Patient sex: M
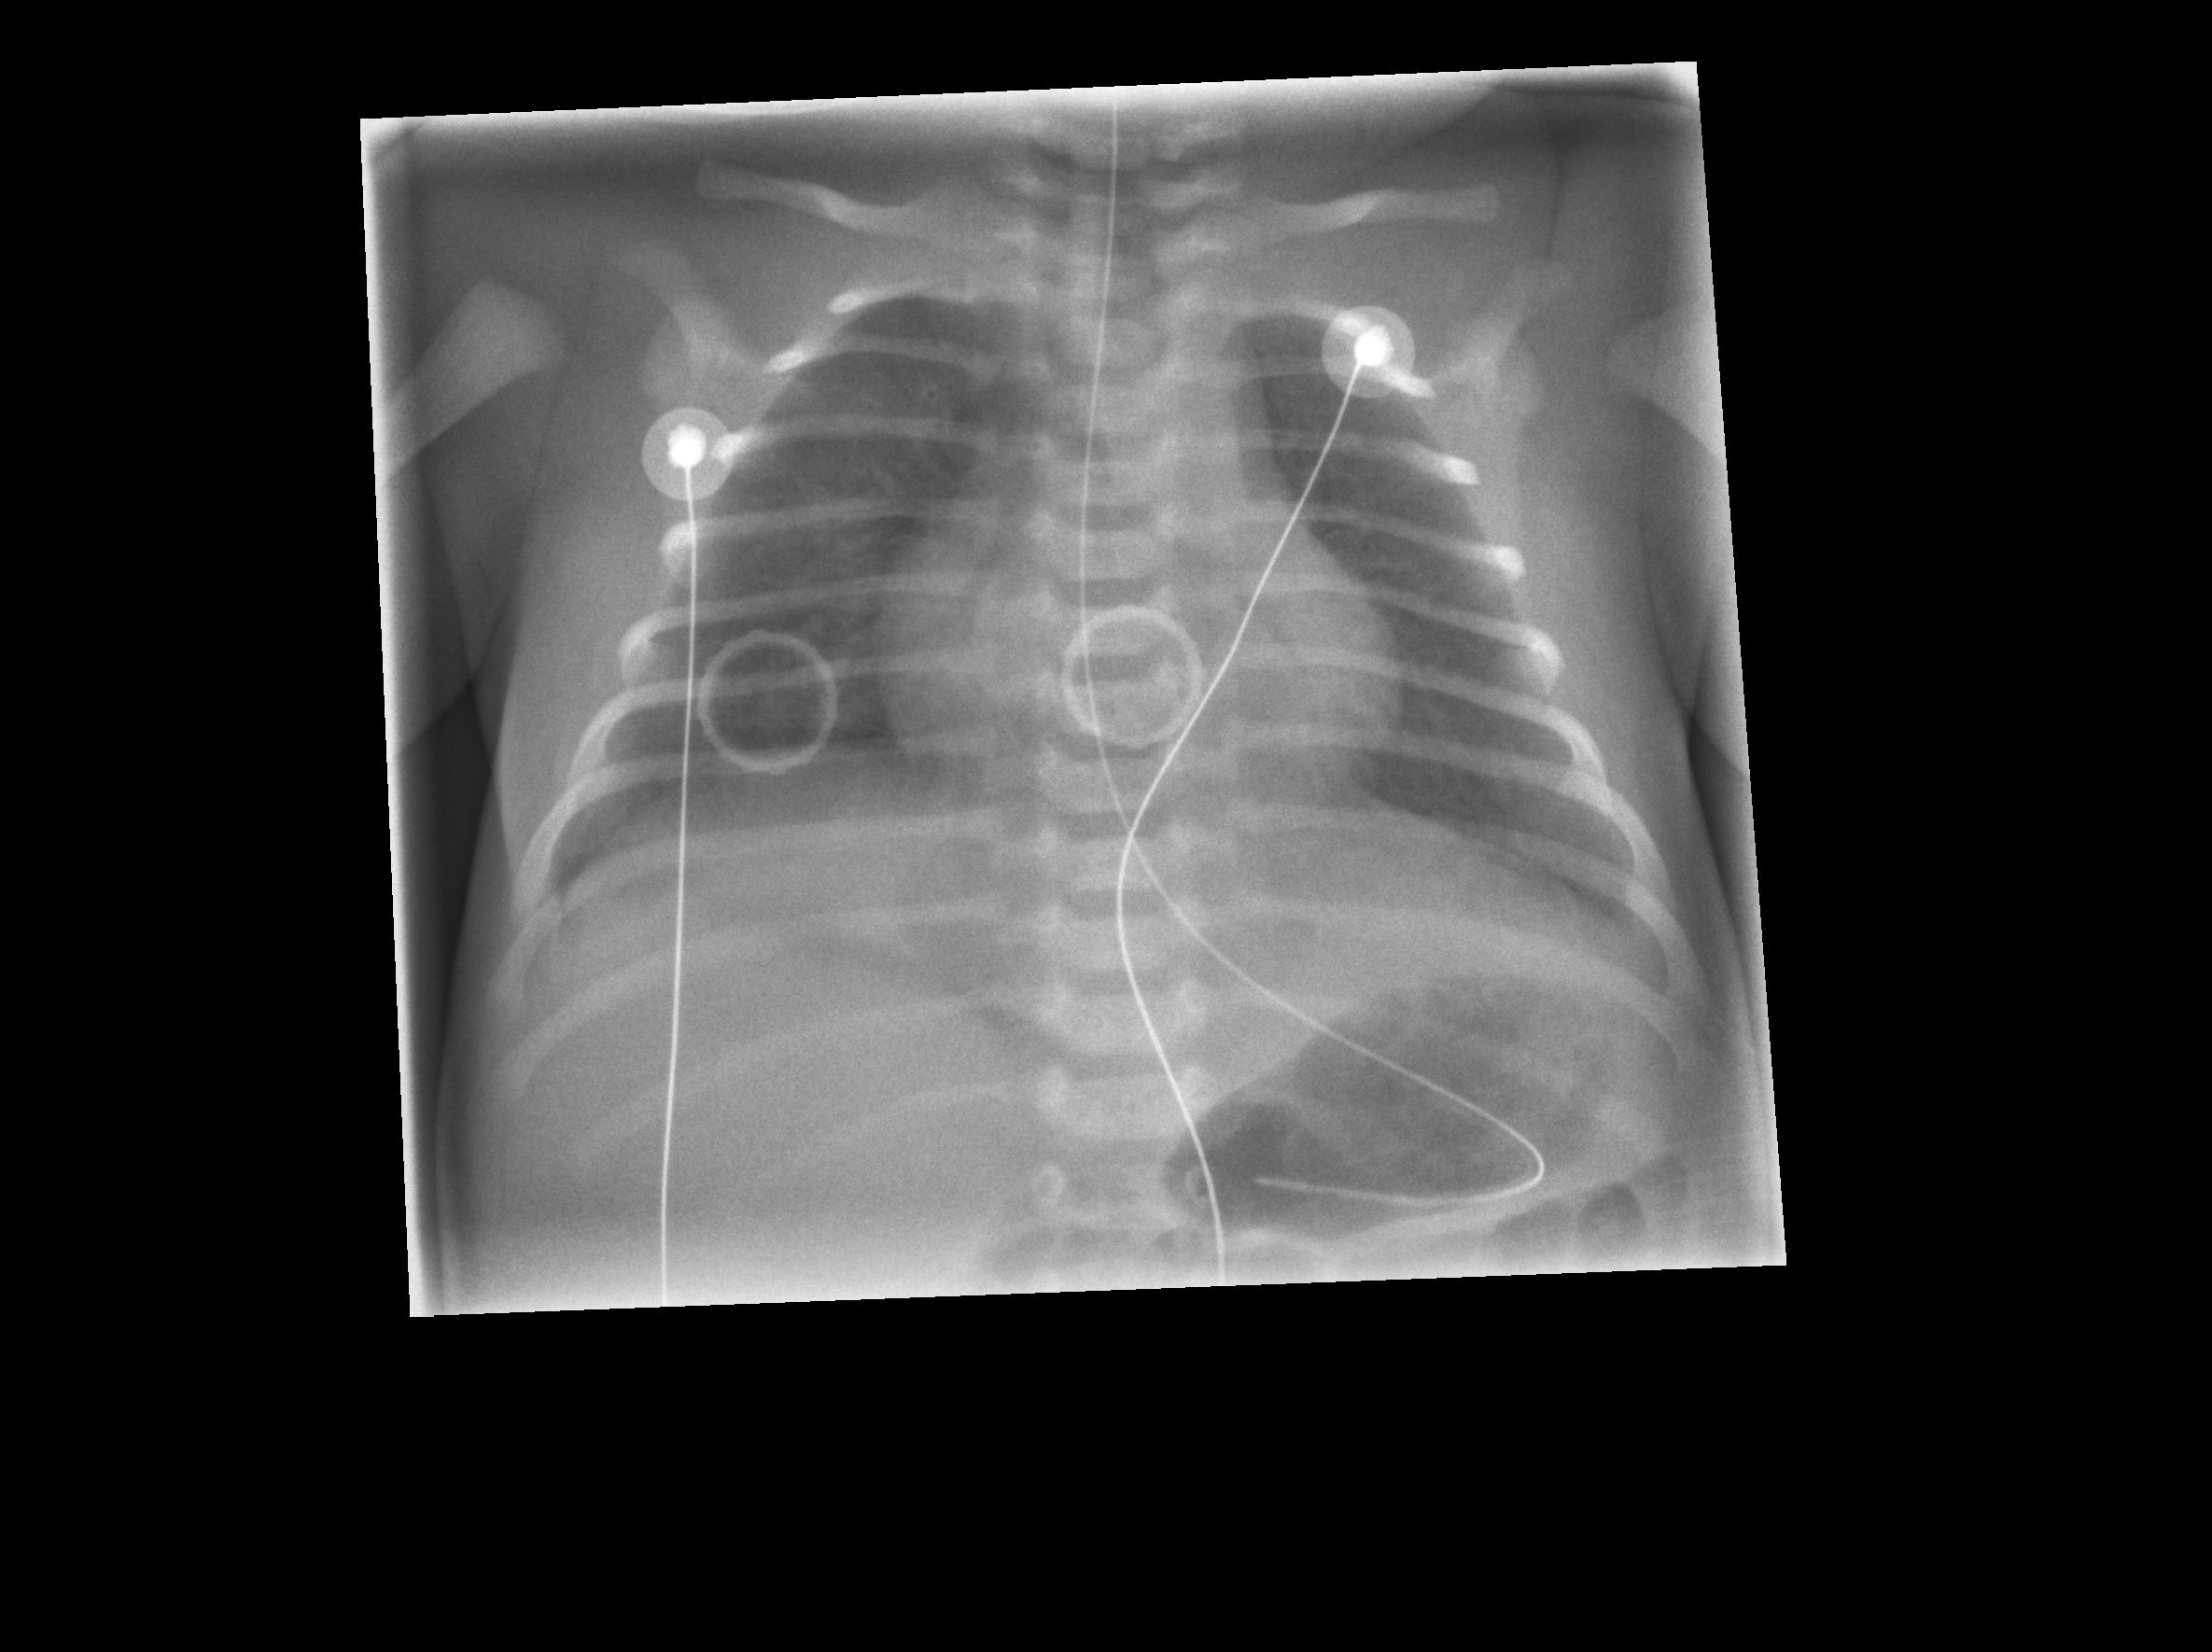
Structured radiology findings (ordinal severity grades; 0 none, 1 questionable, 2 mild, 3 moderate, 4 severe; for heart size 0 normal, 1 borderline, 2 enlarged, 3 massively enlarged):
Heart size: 0
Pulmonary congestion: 2
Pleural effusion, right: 0
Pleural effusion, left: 0
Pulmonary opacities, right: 0
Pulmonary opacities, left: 0
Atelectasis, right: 0
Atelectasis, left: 0